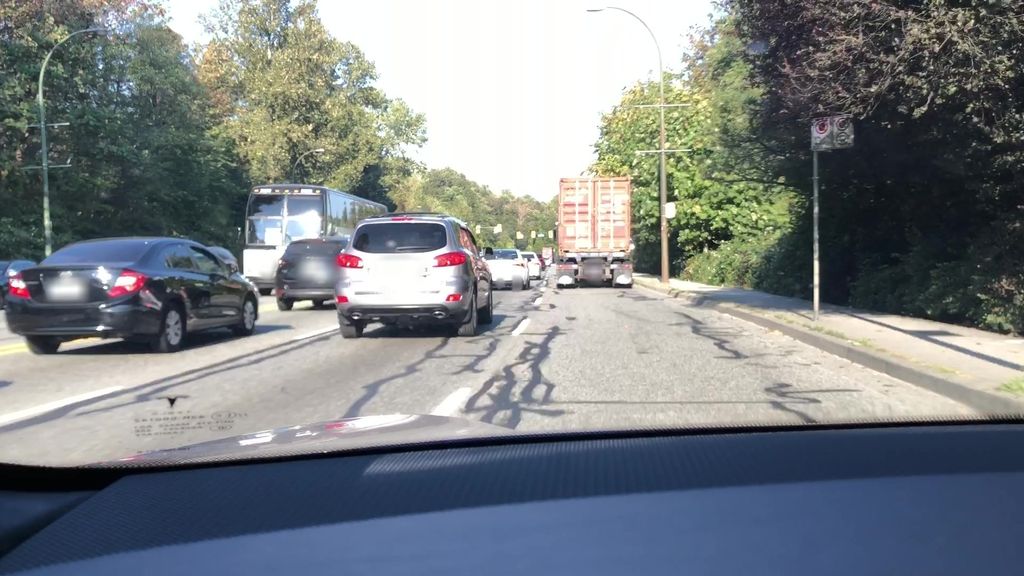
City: vancouver